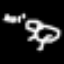
Label: frog